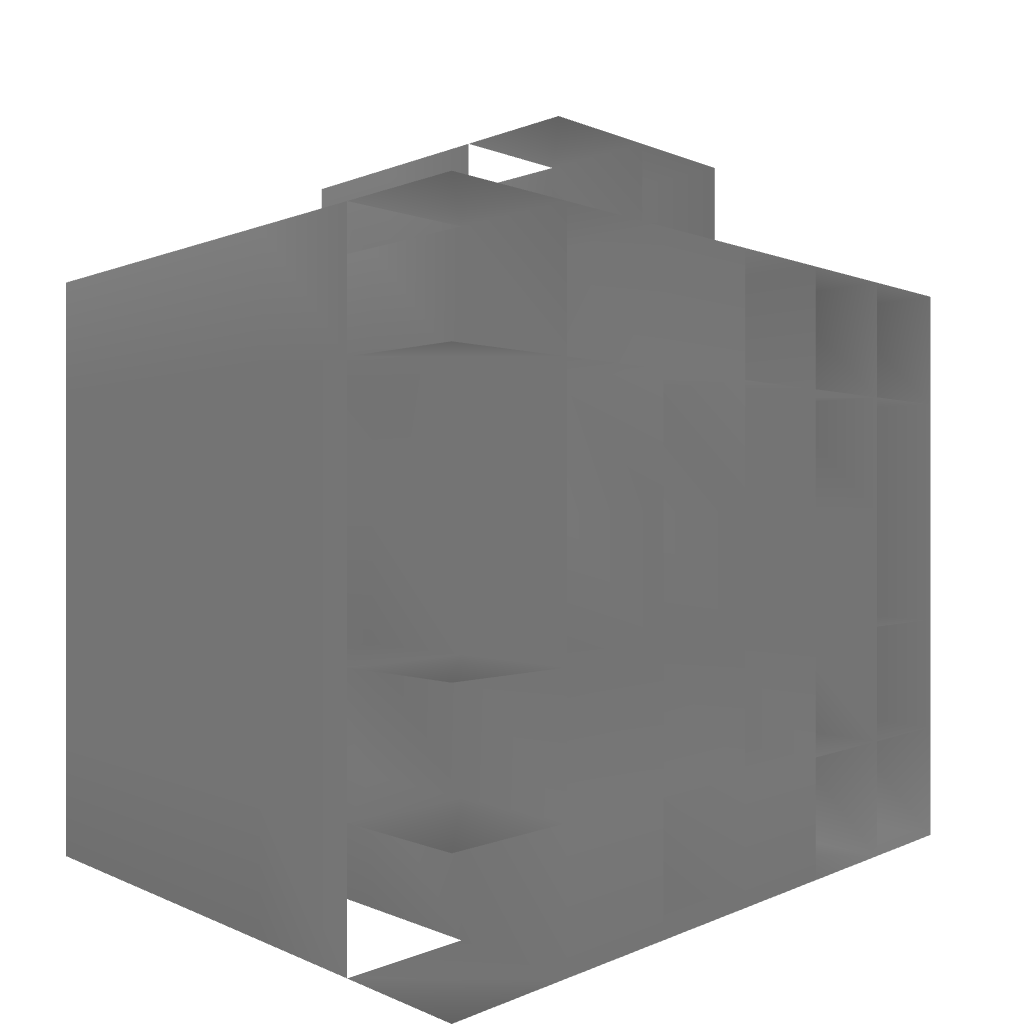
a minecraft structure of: XP shower bad low quality